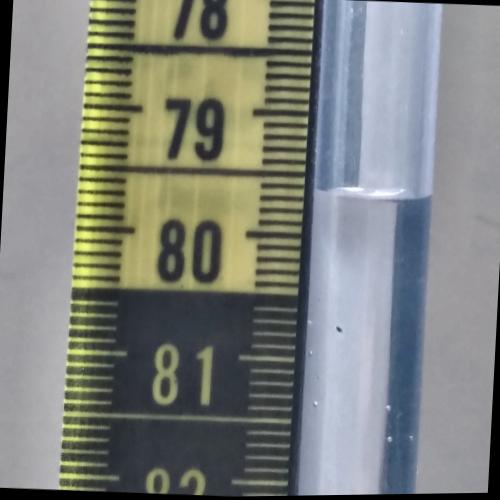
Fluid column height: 79.6 cm